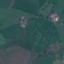
Land use / land cover class: Pasture